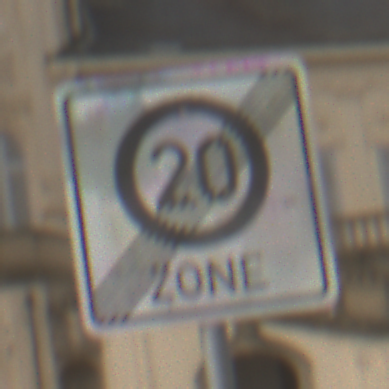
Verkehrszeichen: EndeZone20
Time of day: MorningAfternoon
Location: Outdoor (Suburban)
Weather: Overcast
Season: NotSpecified
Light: Natural